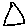
Label: triangle